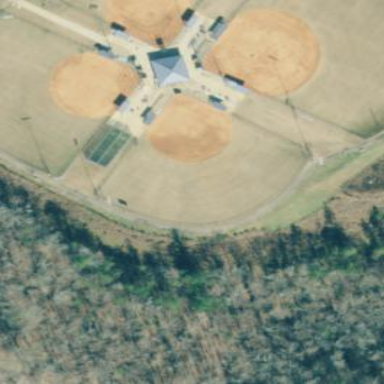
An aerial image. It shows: Baseball pitch for leisure and sports activities.